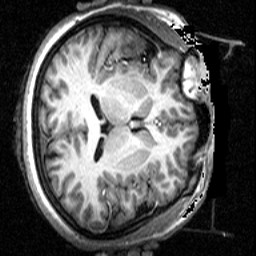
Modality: T1w
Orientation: axial
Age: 22
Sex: female
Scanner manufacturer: siemens
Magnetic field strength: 2.894 T
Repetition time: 2.3 s
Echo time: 0.0021 s